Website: slack
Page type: billing-address
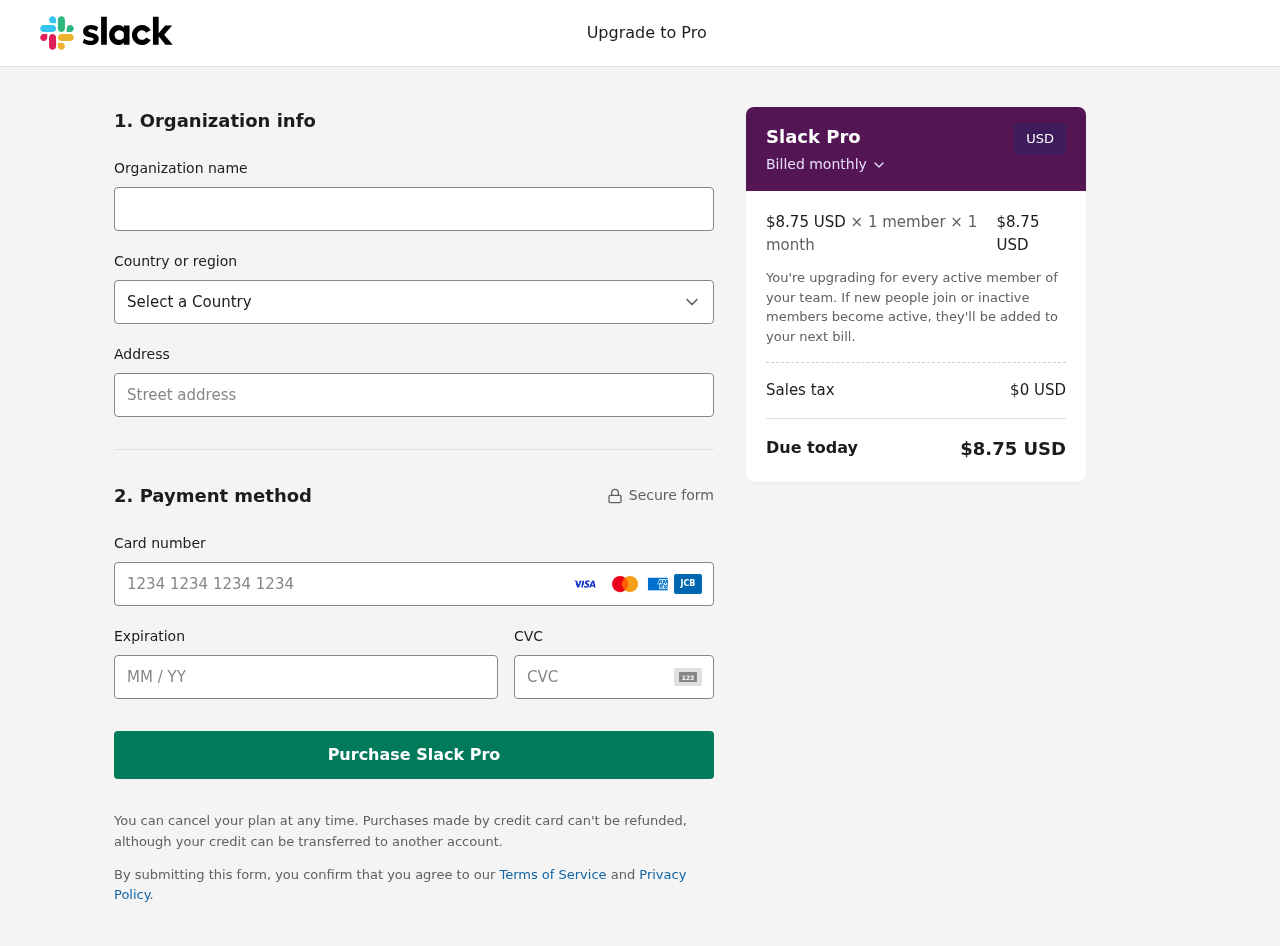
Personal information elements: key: PII_CARD_CVV
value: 204
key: PII_CARD_EXPIRY
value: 02/30
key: PII_CARD_NUMBER
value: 6011 7346 6438 3369
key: PII_COUNTRY
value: United States
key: PII_STREET
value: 4662 Jennifer Circles
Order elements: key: ORDER_PRICE_PER_MEMBER
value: $8.75 USD
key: ORDER_MEMBER_COUNT
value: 1
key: ORDER_MONTH_COUNT
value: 1
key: ORDER_SUBTOTAL
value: $8.75 USD
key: ORDER_TAX
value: $0
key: ORDER_TOTAL
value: $8.75 USD